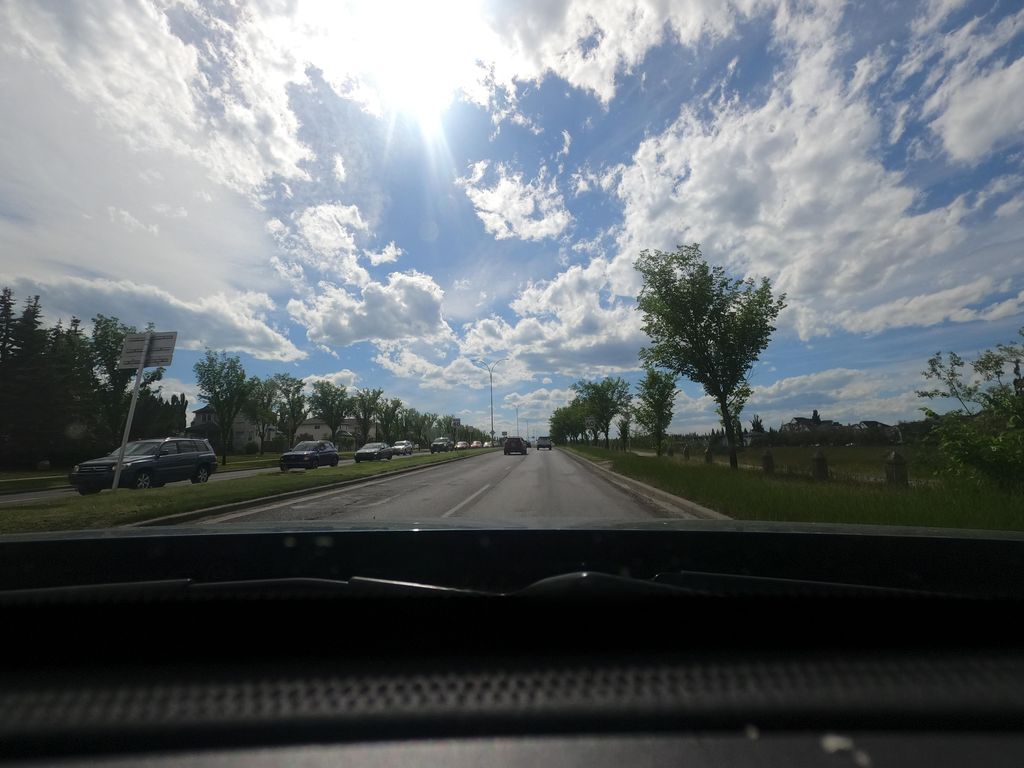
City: calgary